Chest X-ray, PA view. Patient: 43 years old, sex F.
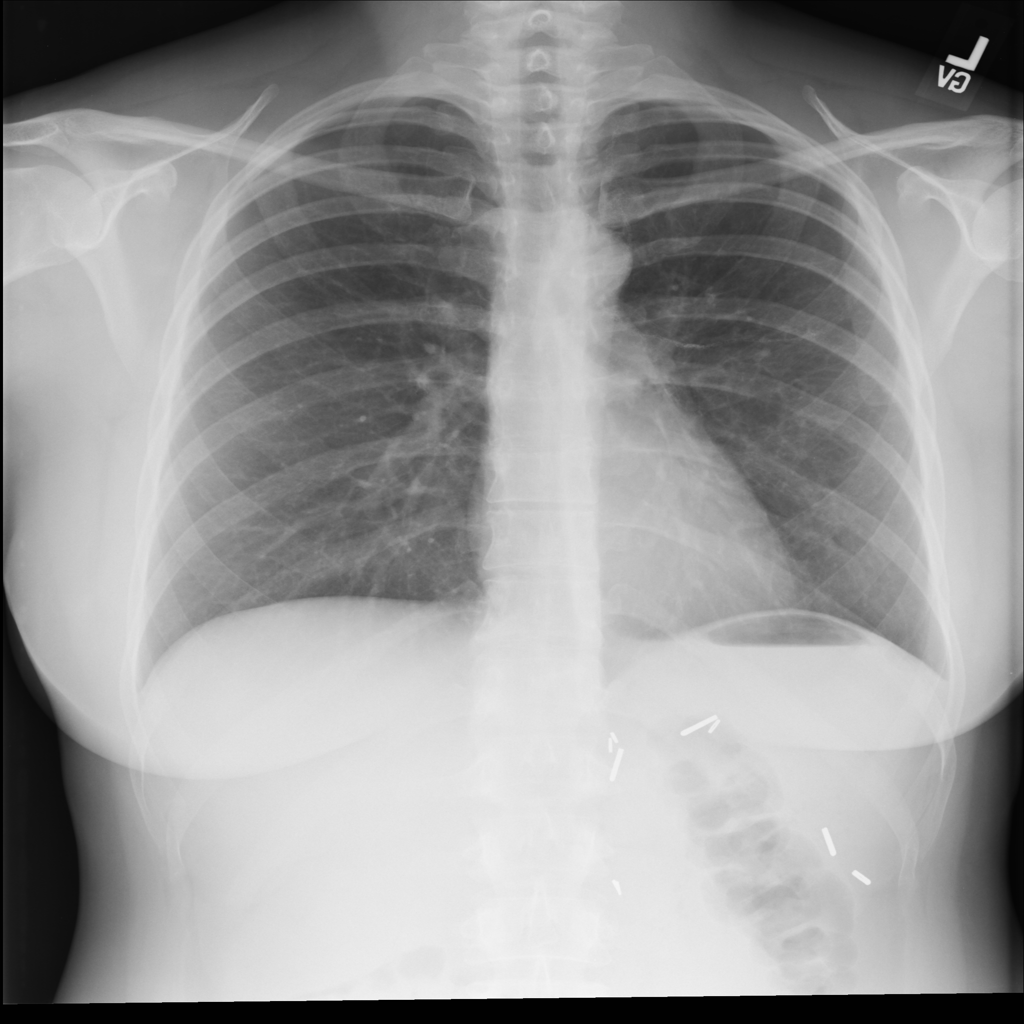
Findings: No Finding